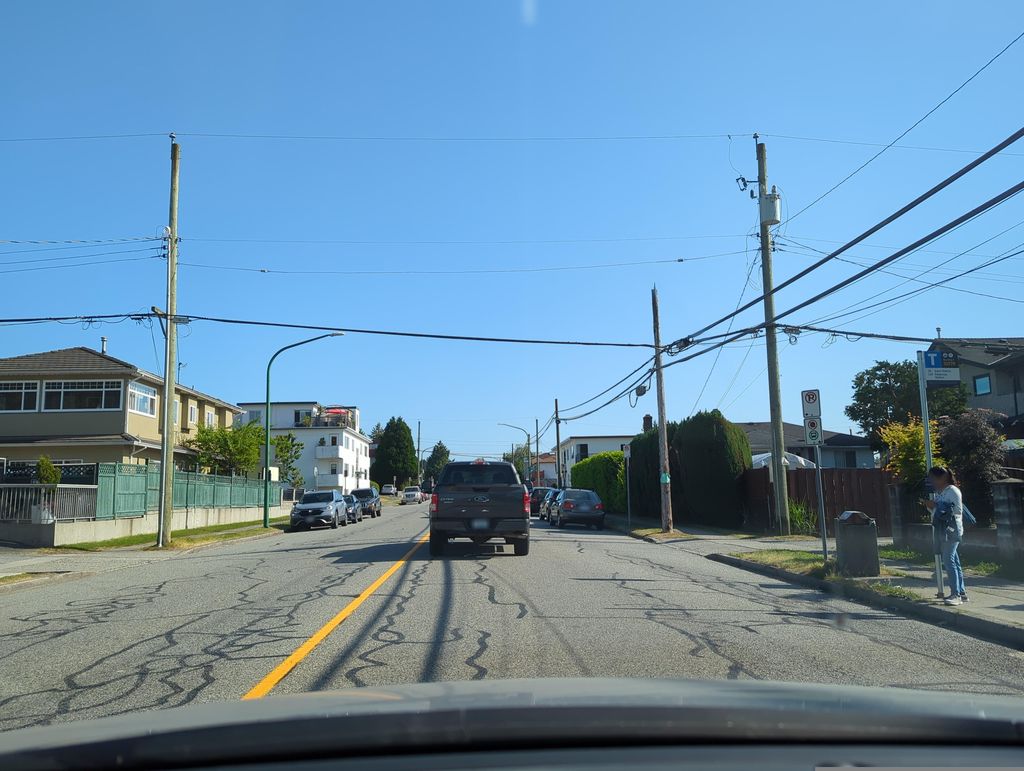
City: vancouver